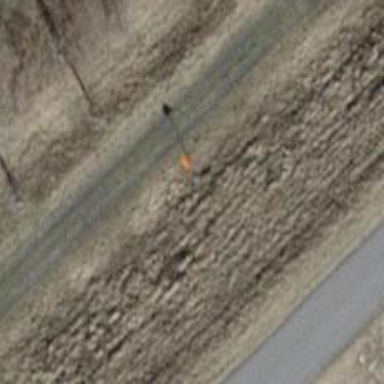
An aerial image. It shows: Aerial marker.